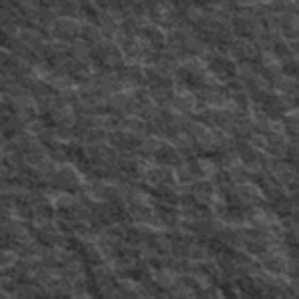
Label: frost